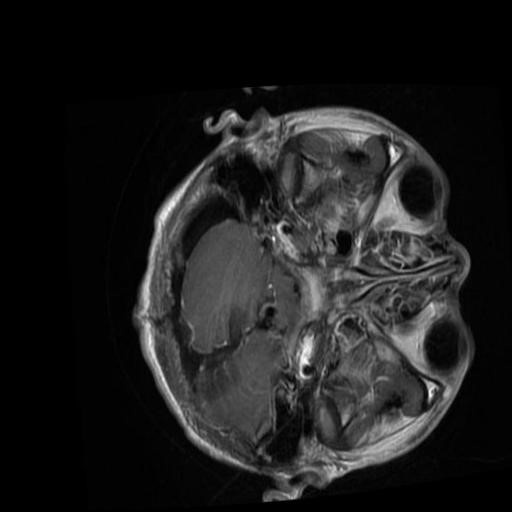
Label: brain_glioma